Question: I am trying to change the progress of a 'SeekBar' based on the number entered in an 'EditText' but for some reason the 'EditText' value goes to the max and I can't slide the thumb in the 'SeekBar'.
What I am looking to achieve: If the value entered in the 'EditText' anywhere between 70 and 190 (including both number) change the progress of the 'SeekBar' to that value.
Partial Java code:
'''
etOne = (EditText) findViewById(R.id.etSyst);
etOne.addTextChangedListener(new TextWatcher() {
public void afterTextChanged(Editable s) {
String filtered_str = s.toString();
if (Integer.parseInt(filtered_str) >= 70 && Integer.parseInt(filtered_str) <= 190) {
sbSyst.setProgress(Integer.parseInt(filtered_str));
}
}
public void beforeTextChanged(CharSequence s, int start, int count, int after) {}
public void onTextChanged(CharSequence s, int start, int before, int count) {}
});
'''
The partial XML:
'''
<SeekBar
android:id="@+id/syst_bar"
android:layout_width="fill_parent"
android:layout_height="wrap_content"
android:layout_margin="10dp"
android:progress="0"
android:max="120"
android:progressDrawable="@drawable/progress_bar"
android:secondaryProgress="0"
android:thumb="@drawable/thumb_state" />
'''
I add 70 to each value, because 'SeekBar' starts at 0, but I want it to start at 70.
After using the above code, this is what it looks like:

The 'SeekBar' is at the maximum number and the 'EditText' is at the maximum as well.
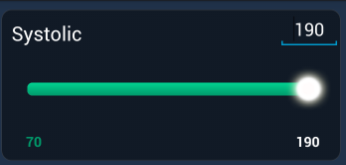
Answer: '''
etOne = (EditText) findViewById(R.id.etSyst);
etOne.addTextChangedListener(new TextWatcher() {
public void afterTextChanged(Editable s) {
int i = Integer.parseInt(s.toString());
if (i >= 70 && i <= 190) {
sbSyst.setProgress( i - 70); // This ensures 0-120 value for seekbar
}
}
public void beforeTextChanged(CharSequence s, int start, int count, int after) {}
public void onTextChanged(CharSequence s, int start, int before, int count) {}
});
'''